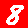
Digit: 8